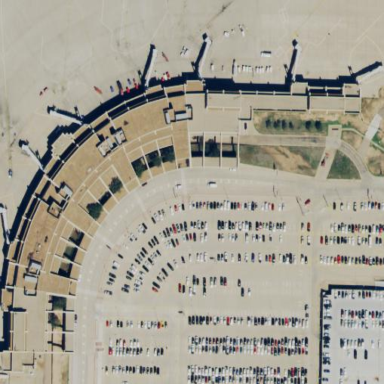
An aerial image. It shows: Apron at the airport.